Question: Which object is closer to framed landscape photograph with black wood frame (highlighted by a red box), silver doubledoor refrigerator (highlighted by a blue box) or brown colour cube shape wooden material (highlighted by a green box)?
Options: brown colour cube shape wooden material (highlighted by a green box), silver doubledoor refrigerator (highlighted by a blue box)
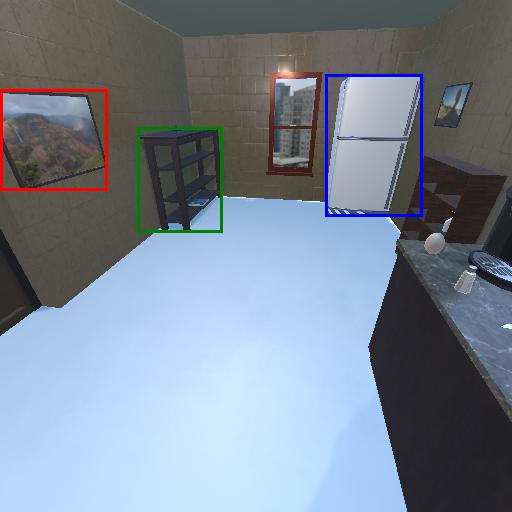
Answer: brown colour cube shape wooden material (highlighted by a green box)